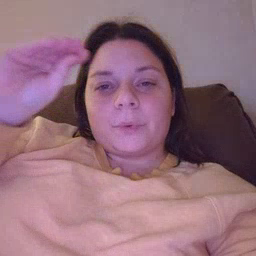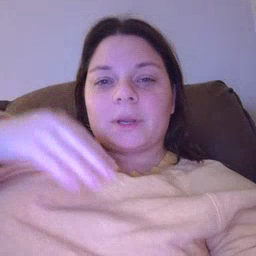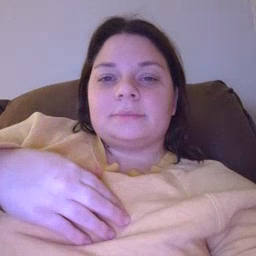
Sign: boy